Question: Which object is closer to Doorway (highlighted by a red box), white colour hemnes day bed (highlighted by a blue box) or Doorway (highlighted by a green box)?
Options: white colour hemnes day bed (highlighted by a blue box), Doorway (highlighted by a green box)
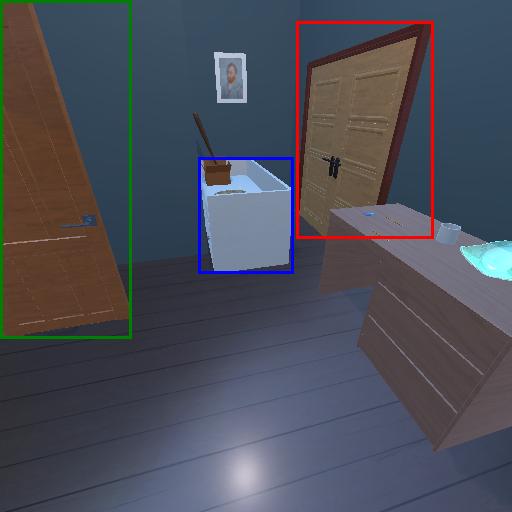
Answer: white colour hemnes day bed (highlighted by a blue box)